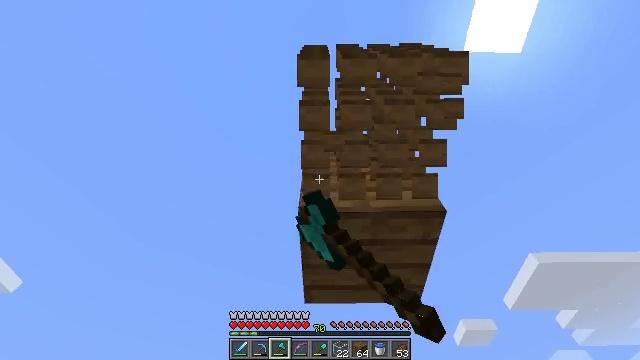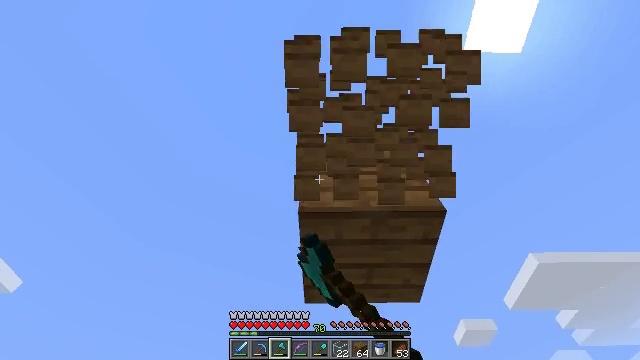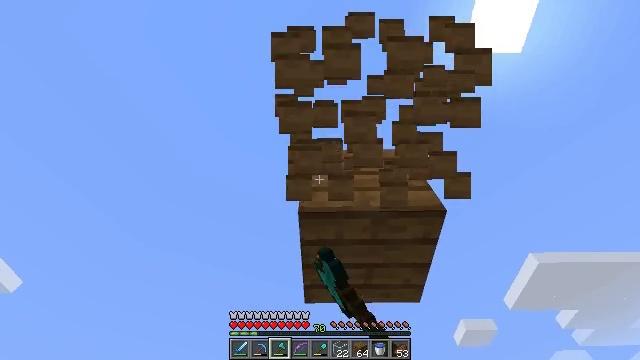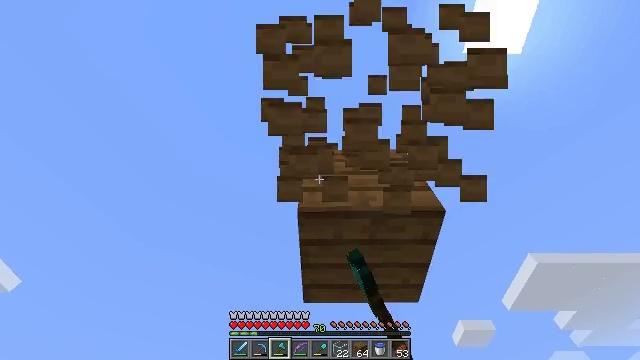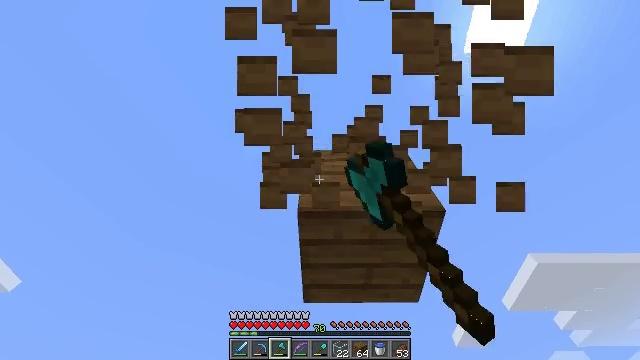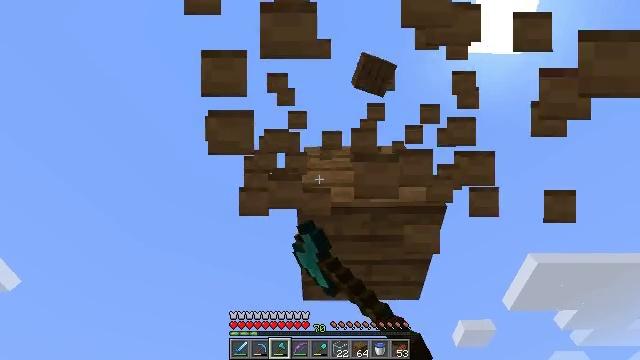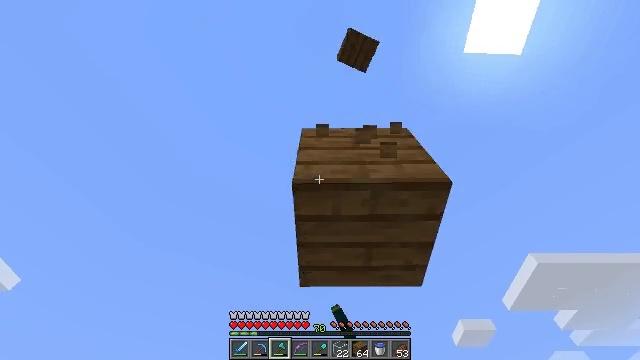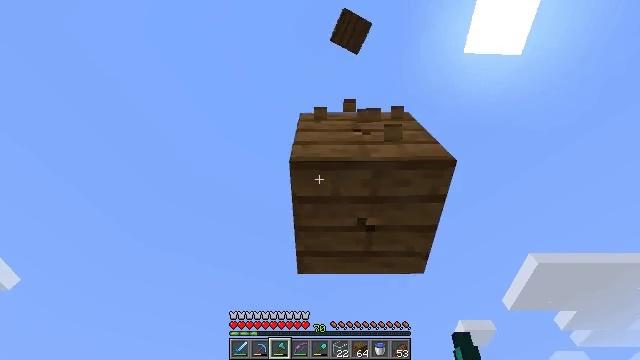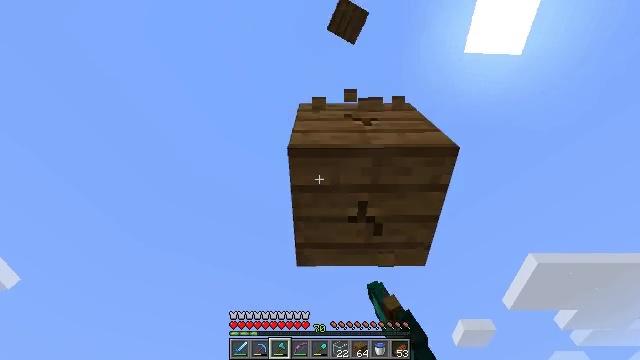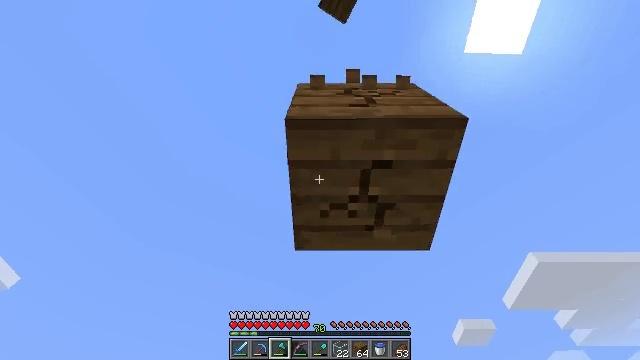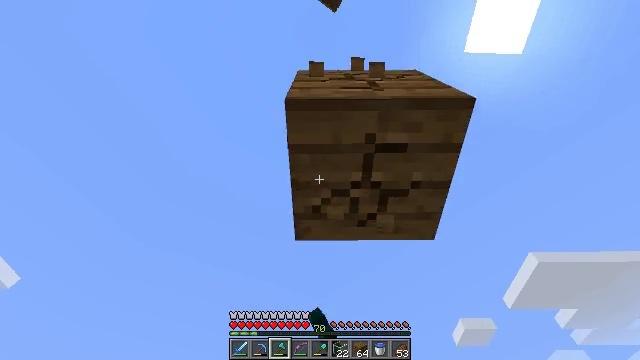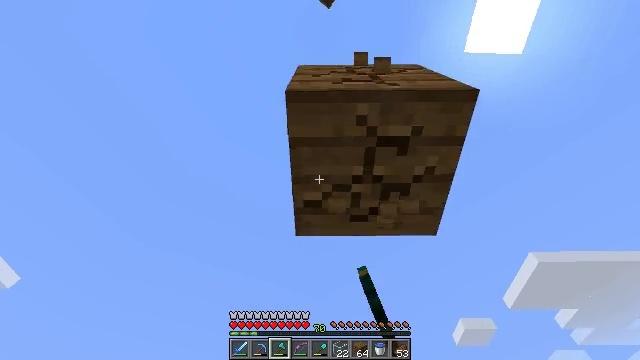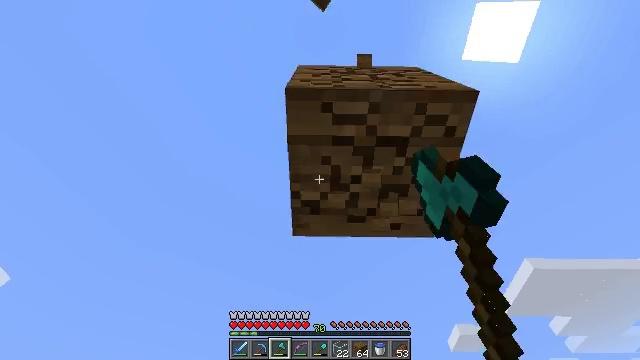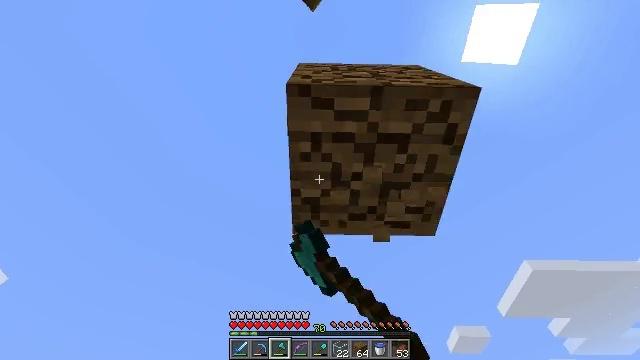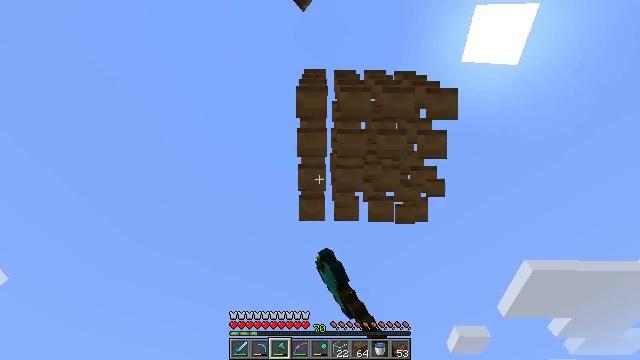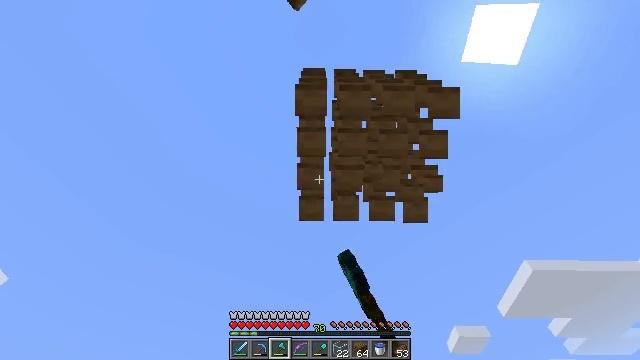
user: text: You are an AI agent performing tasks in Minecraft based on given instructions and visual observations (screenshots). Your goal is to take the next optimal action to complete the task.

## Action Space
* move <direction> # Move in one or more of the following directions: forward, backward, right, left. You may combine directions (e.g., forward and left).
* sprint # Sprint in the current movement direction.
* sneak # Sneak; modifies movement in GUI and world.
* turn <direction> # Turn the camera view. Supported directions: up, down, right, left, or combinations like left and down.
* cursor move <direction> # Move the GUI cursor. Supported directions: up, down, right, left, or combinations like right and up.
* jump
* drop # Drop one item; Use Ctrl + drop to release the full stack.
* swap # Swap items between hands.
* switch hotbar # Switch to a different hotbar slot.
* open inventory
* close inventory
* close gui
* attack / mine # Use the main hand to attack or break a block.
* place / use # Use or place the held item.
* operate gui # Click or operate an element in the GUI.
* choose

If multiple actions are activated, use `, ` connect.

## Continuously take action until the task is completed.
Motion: motion action
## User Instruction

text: Mine spruce planks to gather materials.
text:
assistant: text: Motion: attack / mine
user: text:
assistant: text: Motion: attack / mine
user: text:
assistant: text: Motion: attack / mine
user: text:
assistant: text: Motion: attack / mine
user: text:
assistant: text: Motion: move forward, attack / mine
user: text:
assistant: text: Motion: move forward, attack / mine
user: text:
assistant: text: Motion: move forward, attack / mine
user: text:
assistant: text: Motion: move forward, attack / mine
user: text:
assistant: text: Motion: attack / mine
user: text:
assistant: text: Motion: attack / mine
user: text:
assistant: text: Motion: attack / mine
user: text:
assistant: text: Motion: turn right, attack / mine
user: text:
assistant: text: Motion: attack / mine
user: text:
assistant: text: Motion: attack / mine
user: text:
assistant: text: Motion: attack / mine
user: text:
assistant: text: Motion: attack / mine
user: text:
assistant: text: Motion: attack / mine
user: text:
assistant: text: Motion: attack / mine
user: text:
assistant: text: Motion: attack / mine